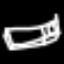
Label: bed